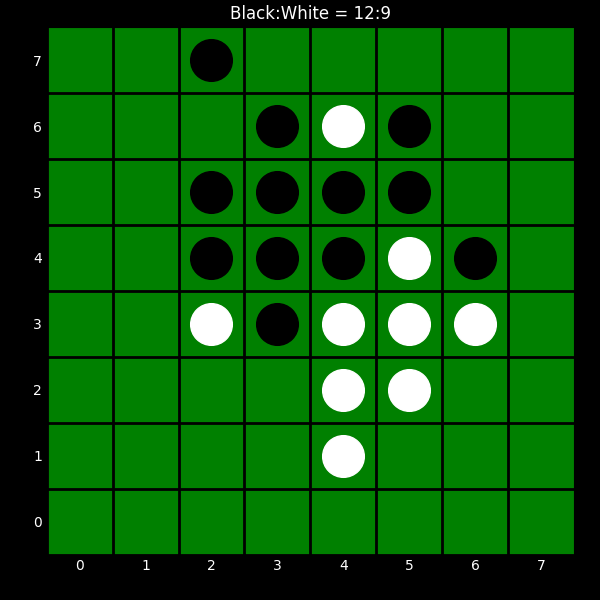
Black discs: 12
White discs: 9